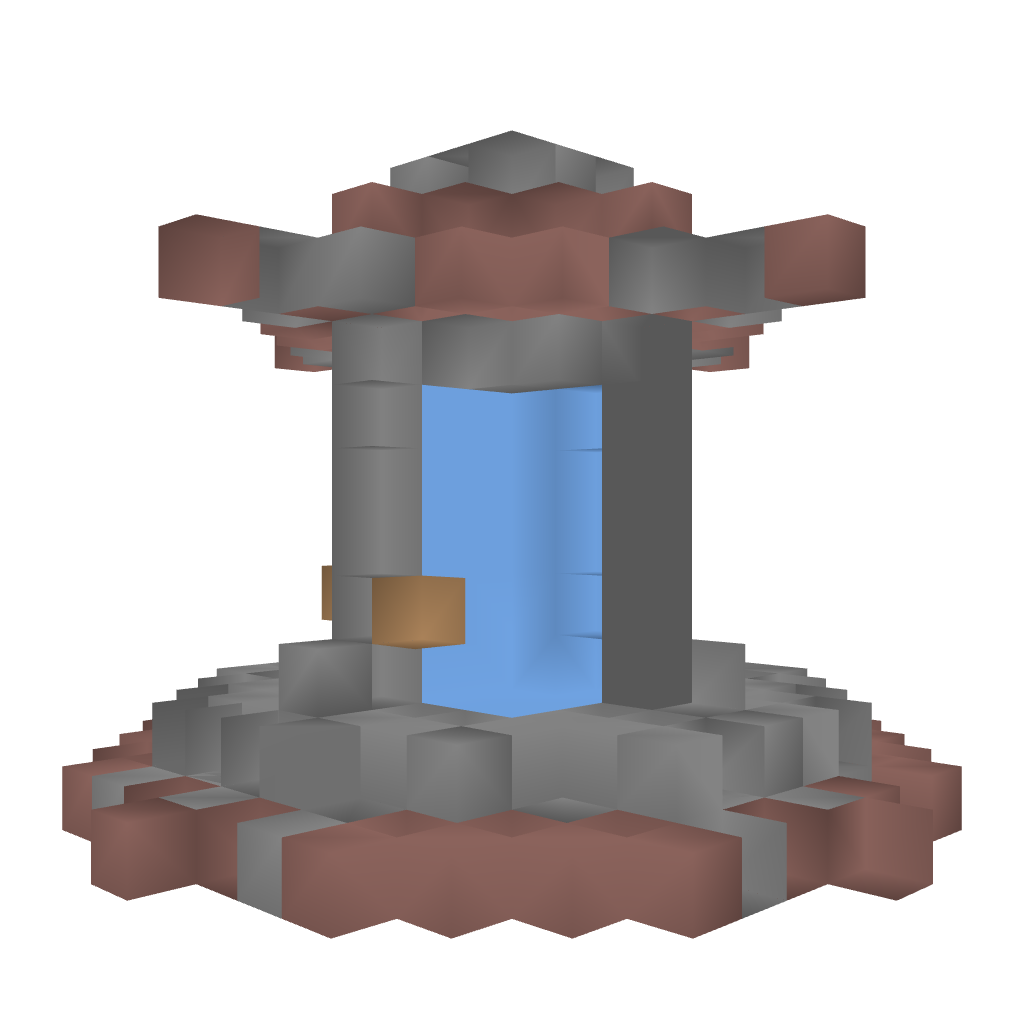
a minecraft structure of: Dyncraft Parkour Rank-Up Portal high quality